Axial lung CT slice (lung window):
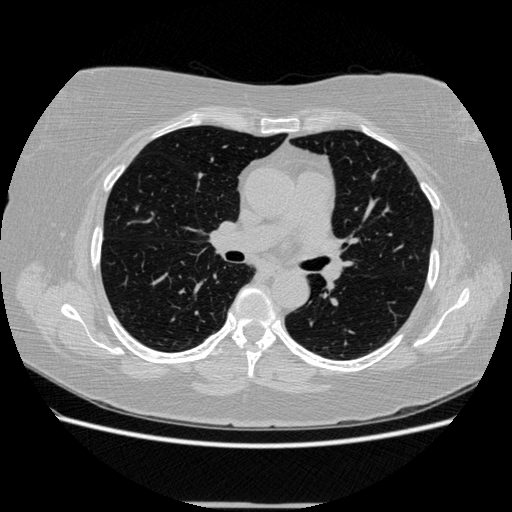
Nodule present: no